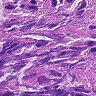
Metastatic tissue present: yes